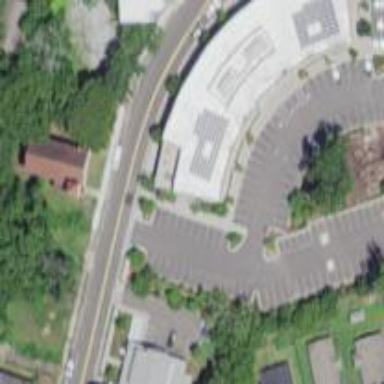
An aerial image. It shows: Commercial building.